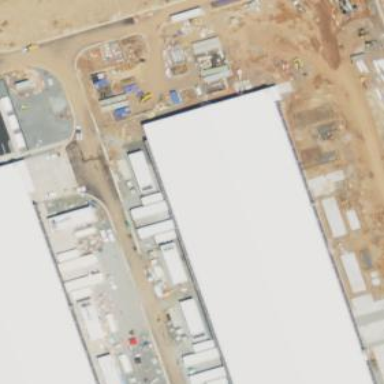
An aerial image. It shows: Data center building.